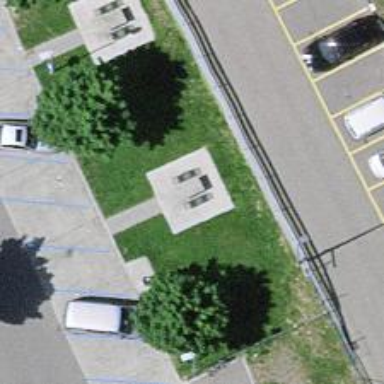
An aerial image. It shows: Picnic table located in leisure land area.